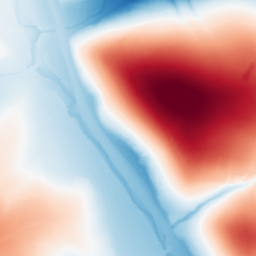
Category: trend_removal
Decomposition family: polynomial_high
Decomposition parameters: degree: 6
Upsampling method: quintic
Upsampling parameters: scale: 8
Upsampling scale: 8